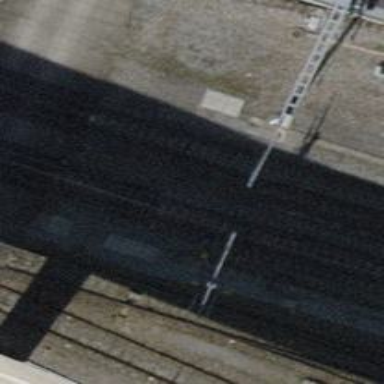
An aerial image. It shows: Single-track railway with electrified contact lines.